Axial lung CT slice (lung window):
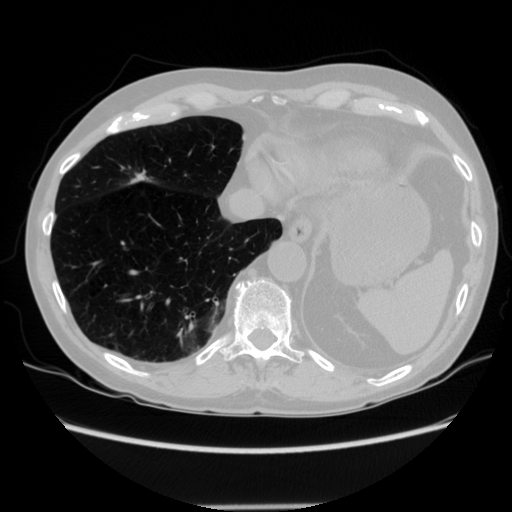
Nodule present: yes
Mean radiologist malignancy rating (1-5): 4.75